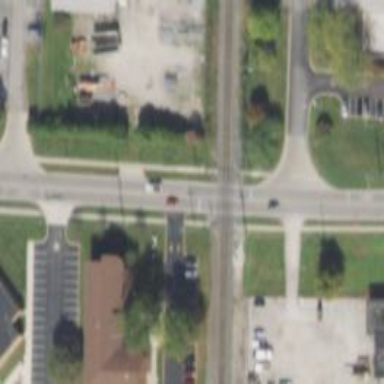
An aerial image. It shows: Asphalt footway crossing.